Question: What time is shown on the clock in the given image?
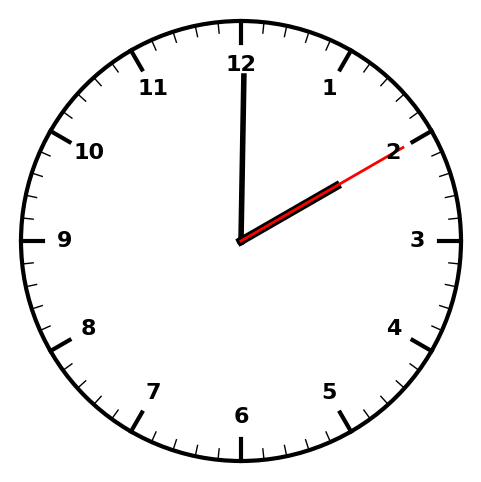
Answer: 02:00:10